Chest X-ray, PA view. Patient: 27 years old, sex M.
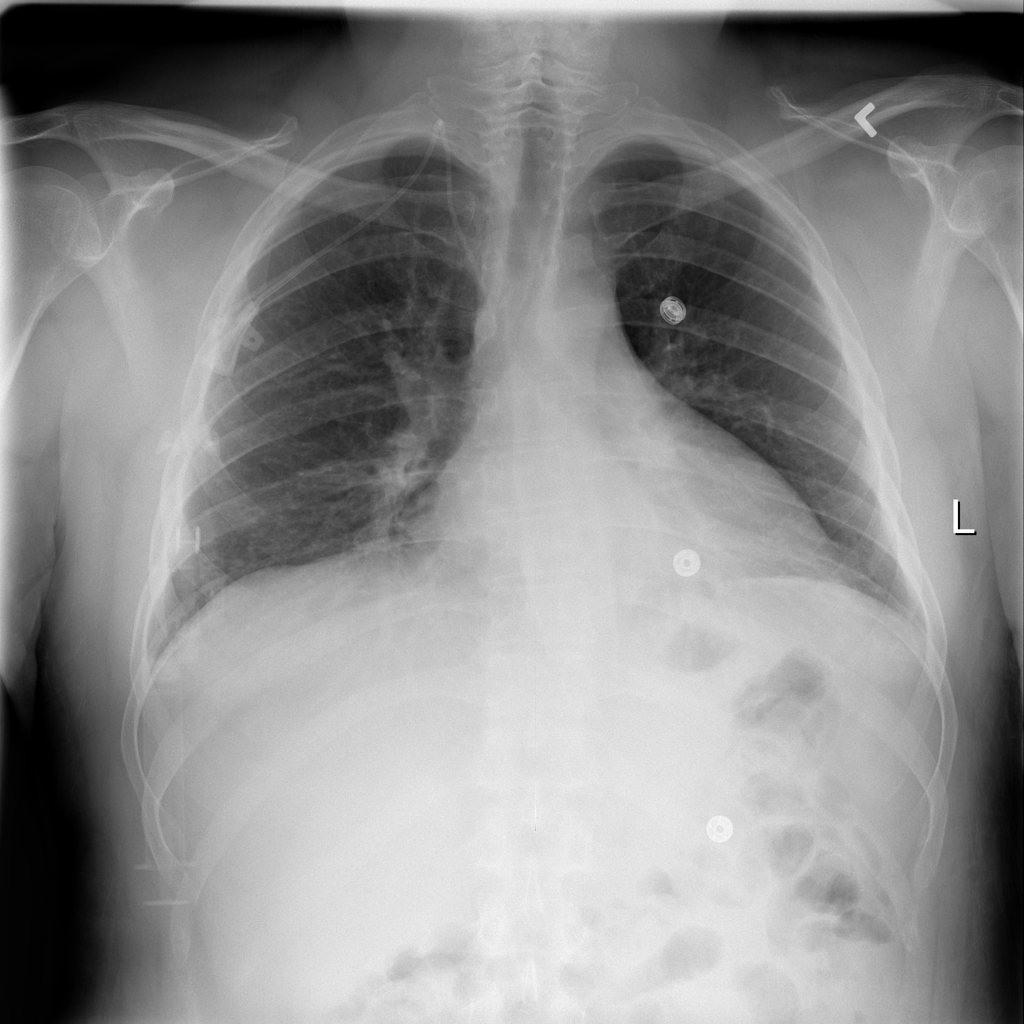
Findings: Infiltration